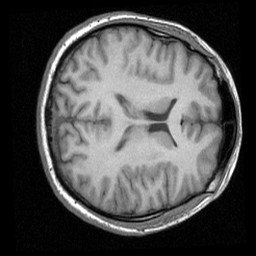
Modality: T1w
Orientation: axial
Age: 38